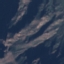
Land use / land cover: HerbaceousVegetation